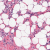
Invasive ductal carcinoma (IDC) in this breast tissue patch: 1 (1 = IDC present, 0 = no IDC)